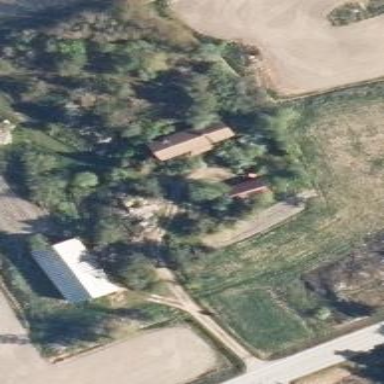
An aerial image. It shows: Farmyard area.